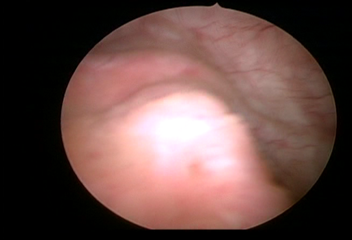
Modality: WLC
Class: Anatomical landmarks
Subclass: UreteralOrifice
Bladder cancer association: No
Annotated structures: Right ureteral orifice